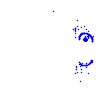
Particle: pion